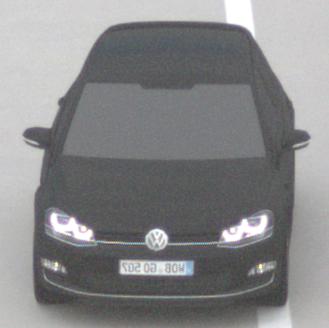
Make: VW
Model: Golf 1.2 TSI BMT
Detailed model: Golf (VII)
Model produced from: 2012/11
Model produced until: 2014/05
Doors: 3
Color: black
Road condition: dry road
Daytime: midday
Contrast: low contrast